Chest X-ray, AP view. Patient: 67 years old, sex M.
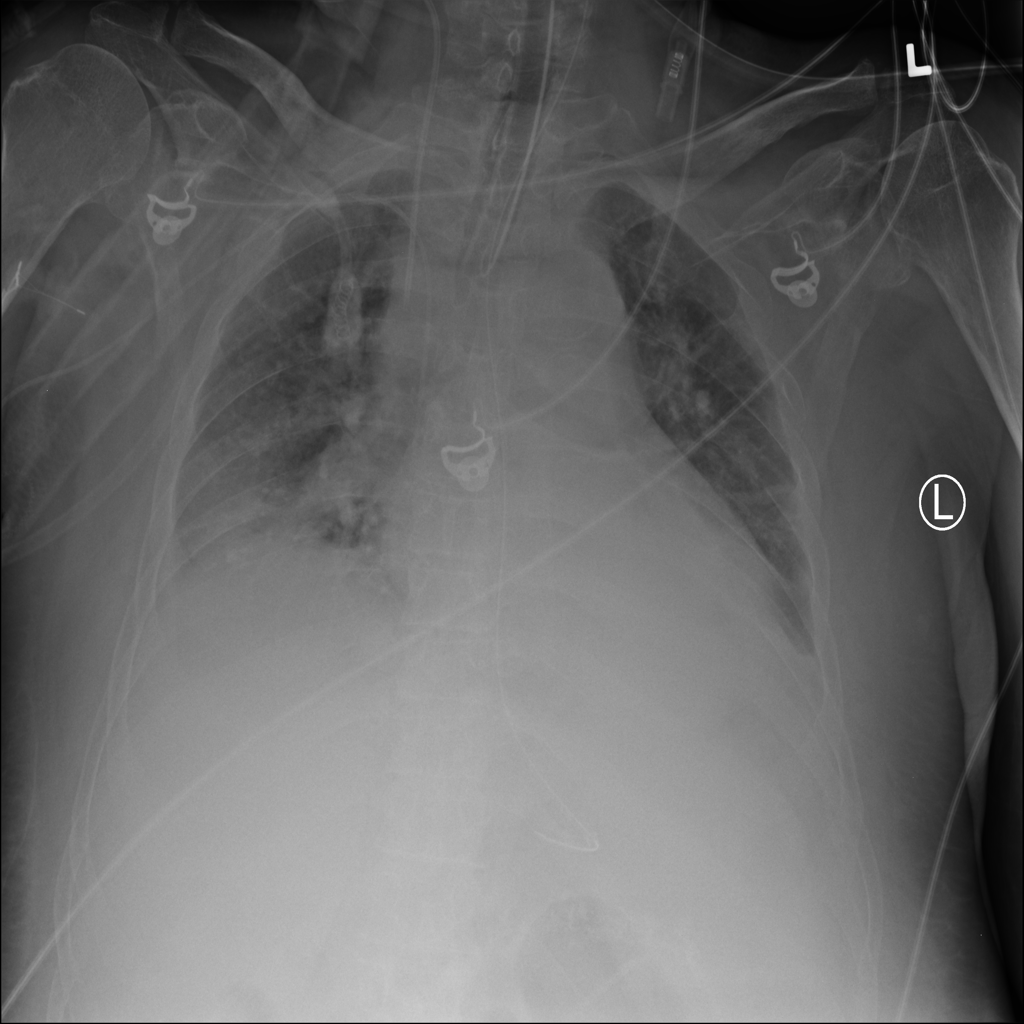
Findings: Atelectasis, Effusion, Infiltration